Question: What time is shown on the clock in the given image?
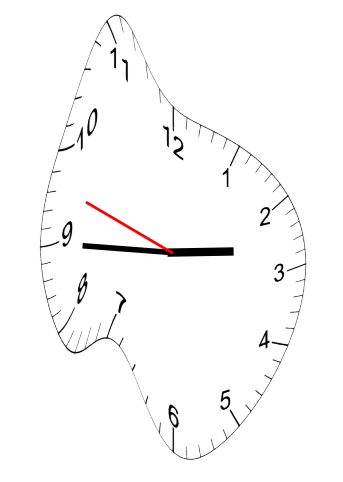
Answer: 02:44:48